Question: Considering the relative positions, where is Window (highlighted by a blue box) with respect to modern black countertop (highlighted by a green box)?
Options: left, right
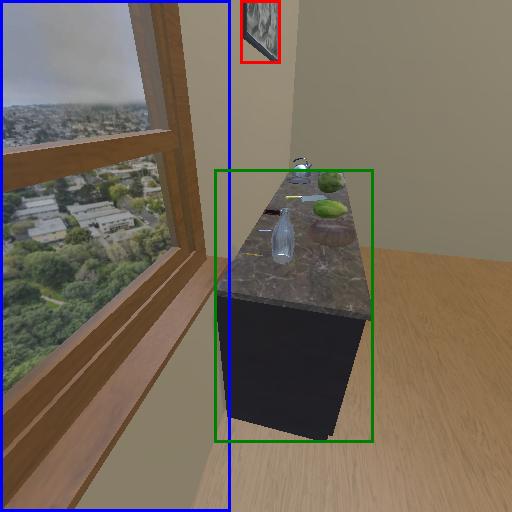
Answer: left